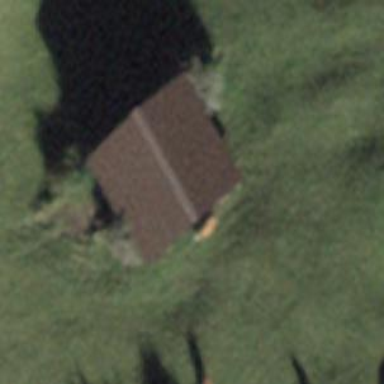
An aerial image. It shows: Rural barn.